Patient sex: M
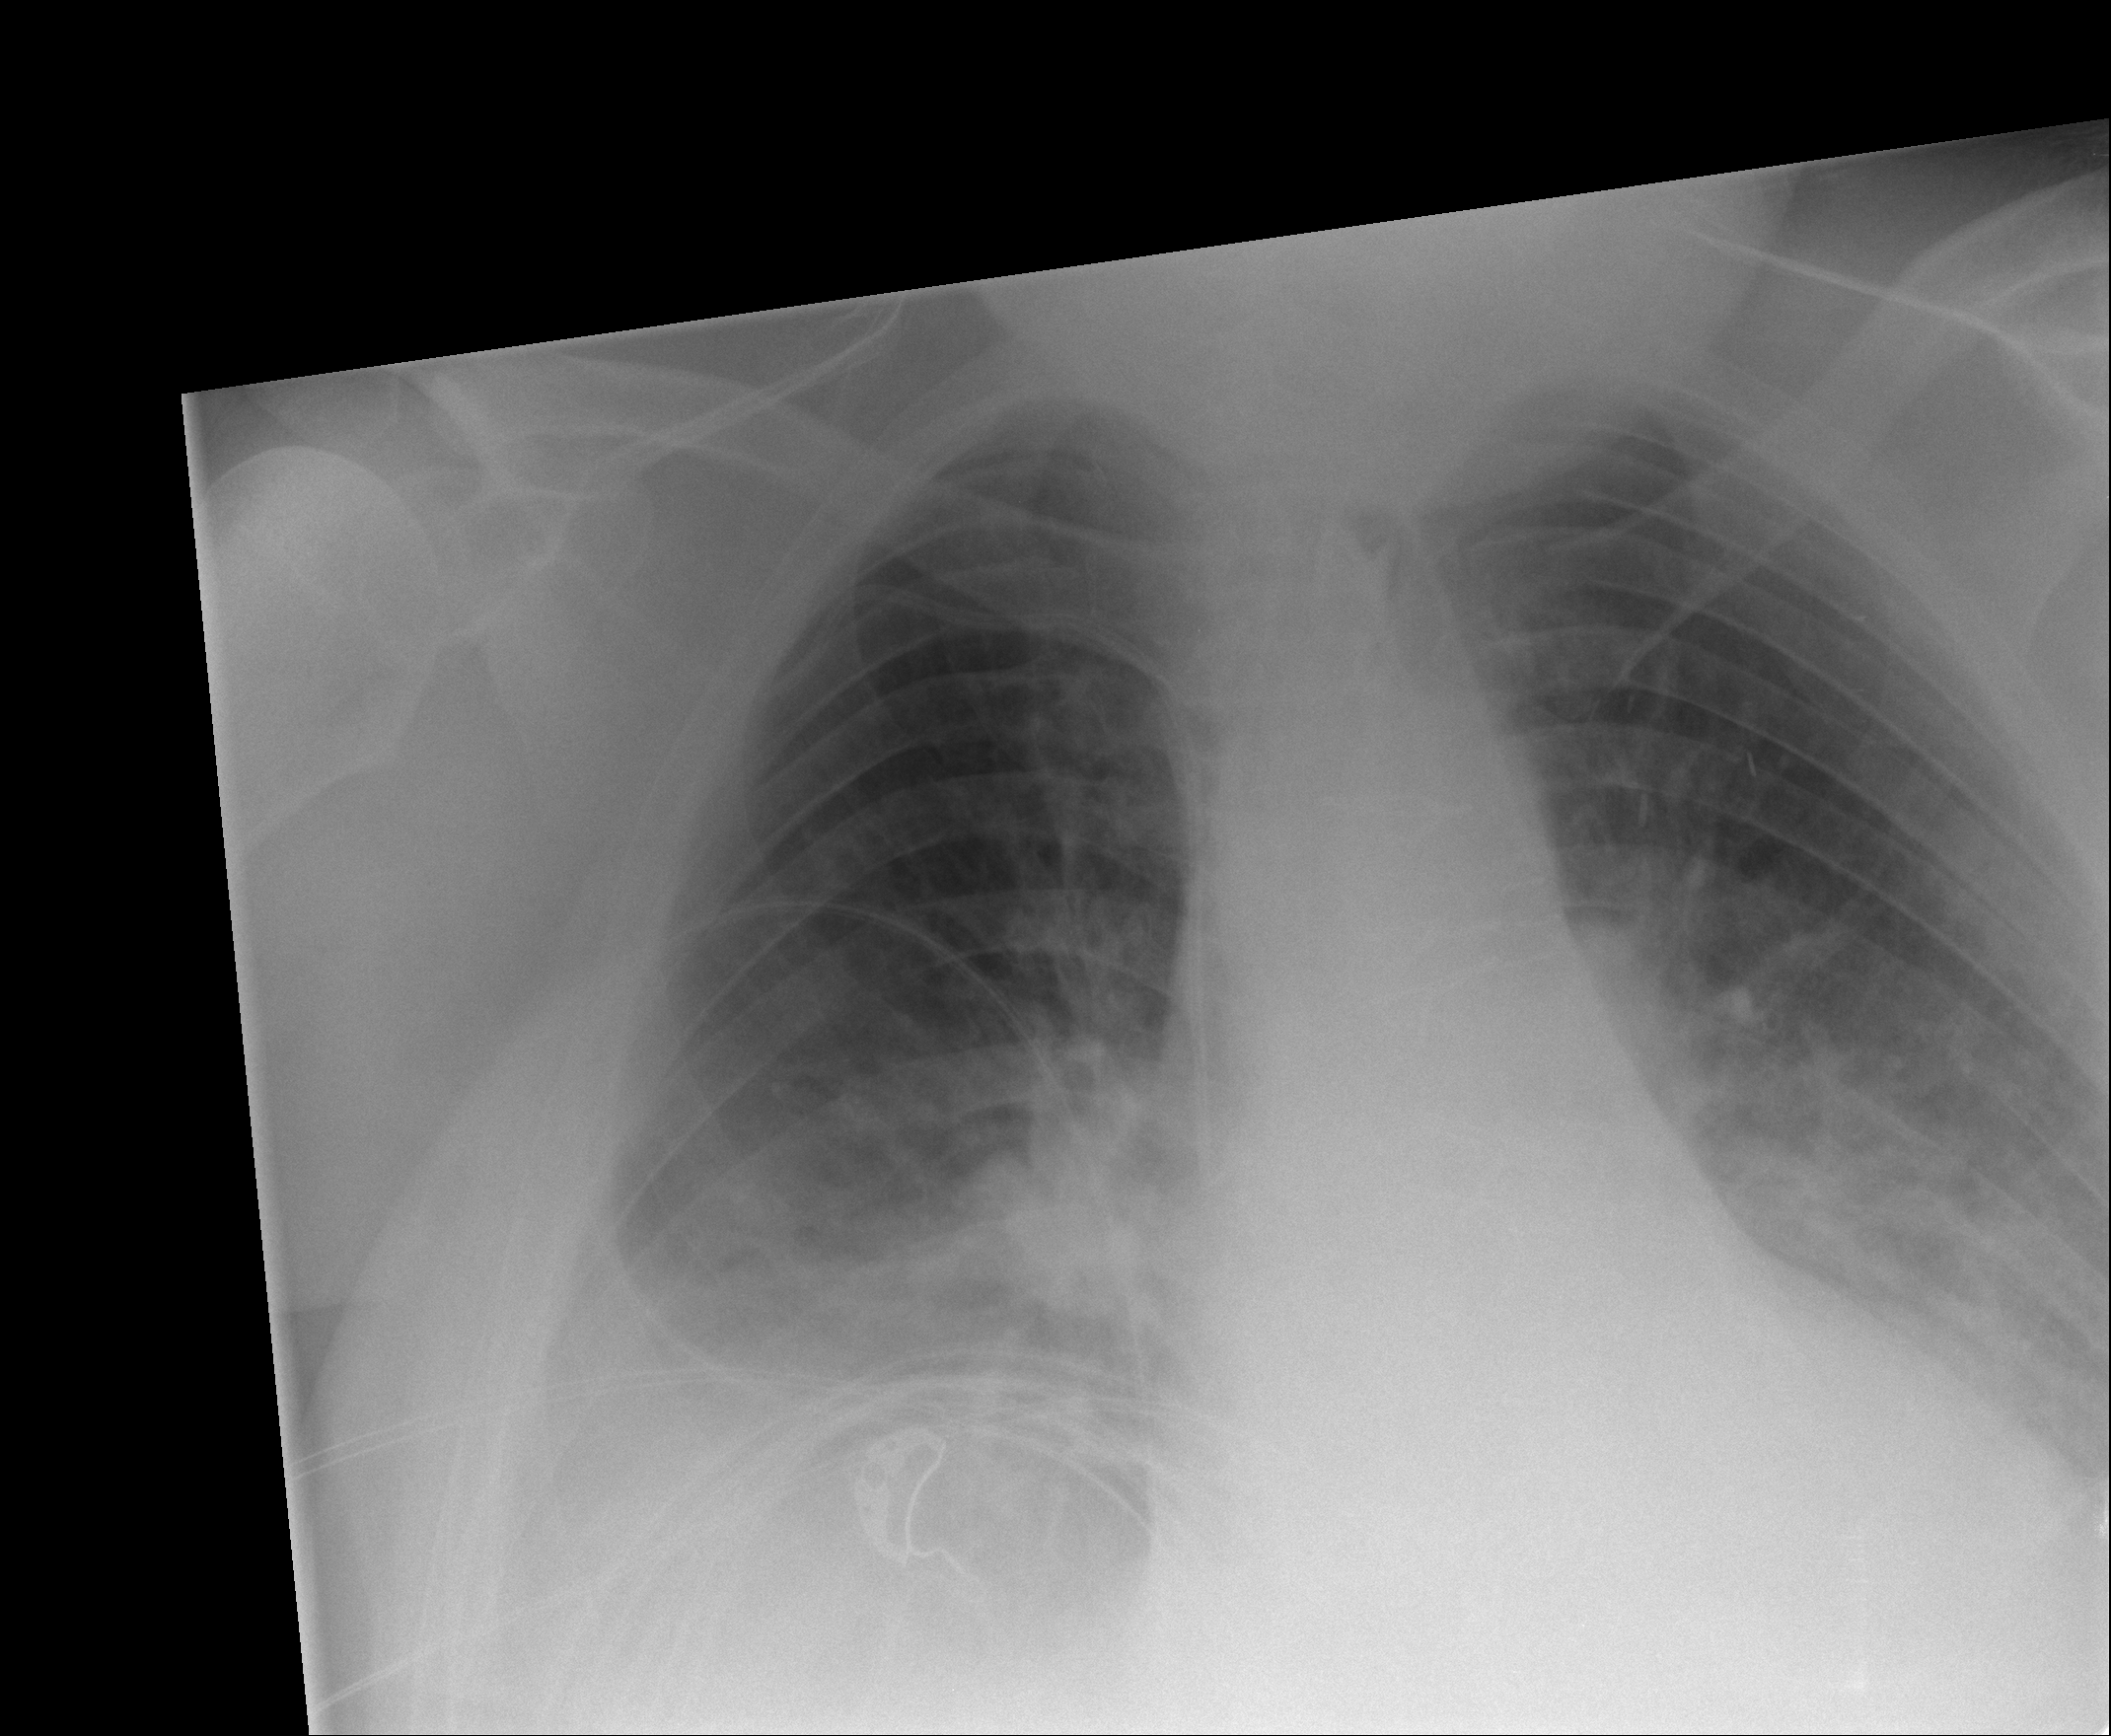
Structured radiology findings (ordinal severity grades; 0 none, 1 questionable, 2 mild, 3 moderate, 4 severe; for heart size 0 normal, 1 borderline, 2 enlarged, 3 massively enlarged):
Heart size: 0
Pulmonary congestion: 0
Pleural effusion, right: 2
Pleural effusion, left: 2
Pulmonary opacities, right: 0
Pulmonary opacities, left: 0
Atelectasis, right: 2
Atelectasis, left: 2